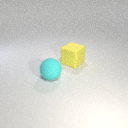
large cyan rubber sphere to the left of large yellow rubber cube